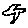
Label: bird